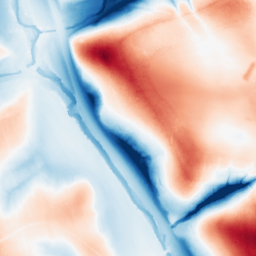
Category: edge_preserving
Decomposition family: guided
Decomposition parameters: radius: 32
eps: 1
Upsampling method: regularized
Upsampling parameters: scale: 4
lambda_reg: 0.01
Upsampling scale: 4